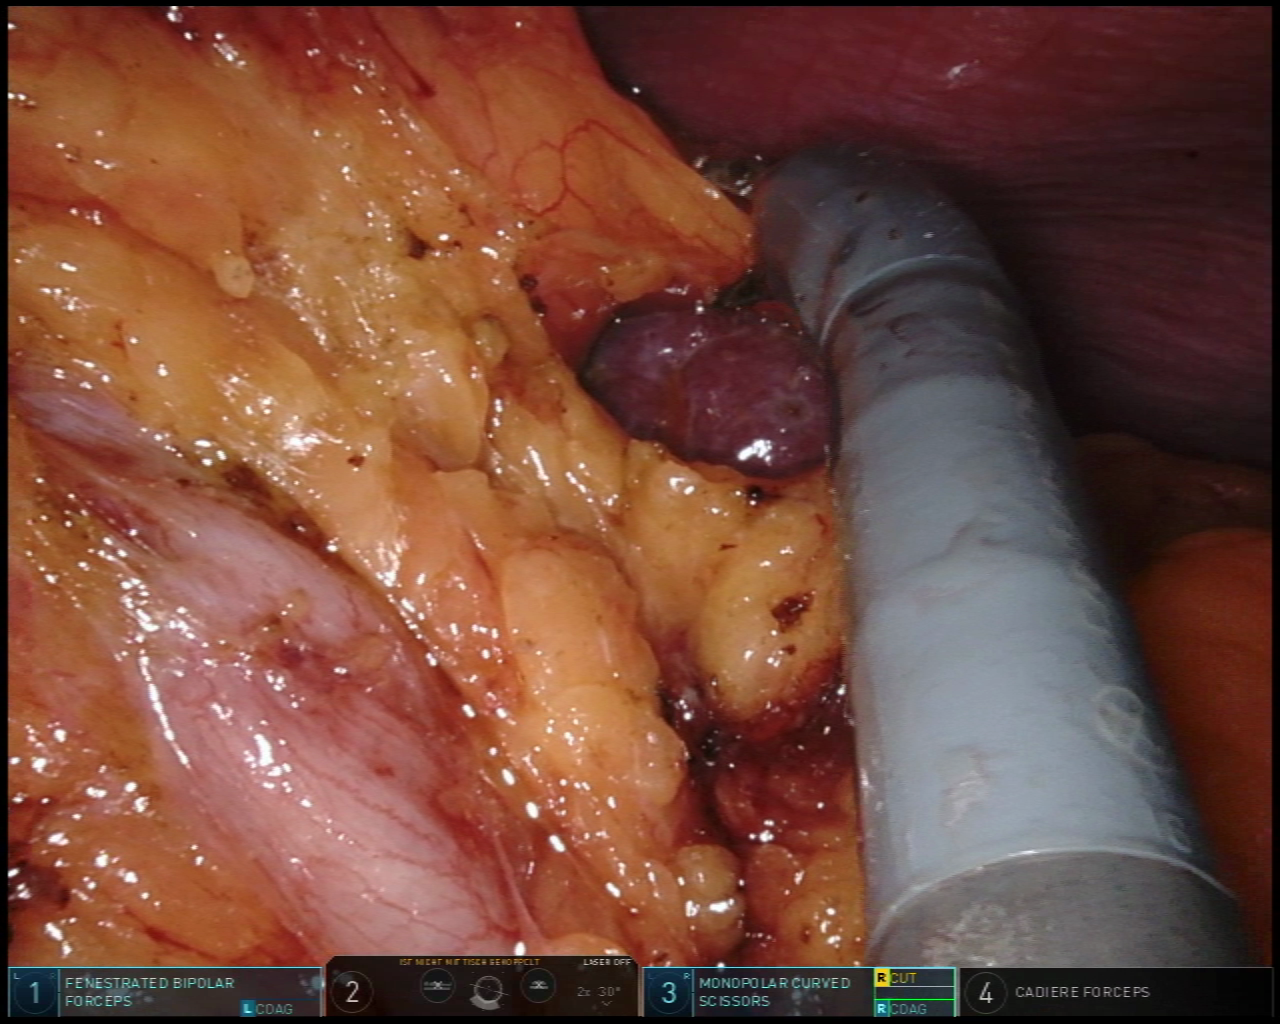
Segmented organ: spleen
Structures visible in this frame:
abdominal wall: yes
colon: no
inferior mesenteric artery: no
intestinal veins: no
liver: no
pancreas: no
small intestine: no
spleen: yes
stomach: yes
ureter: no
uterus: no
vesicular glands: no